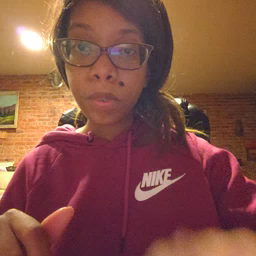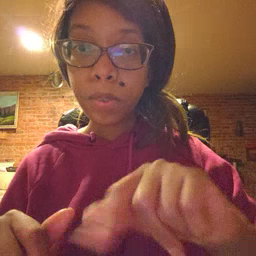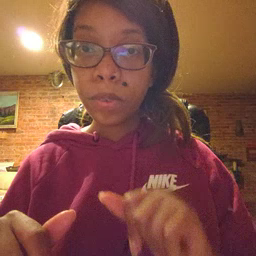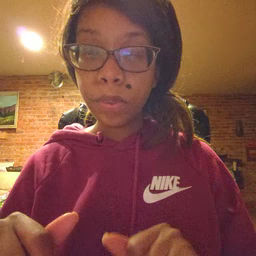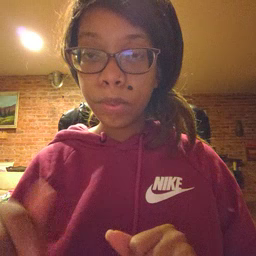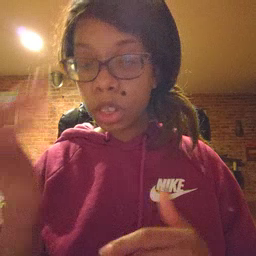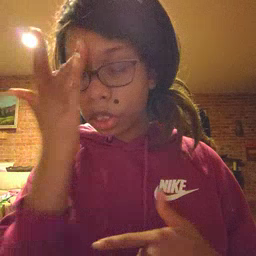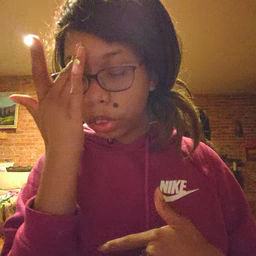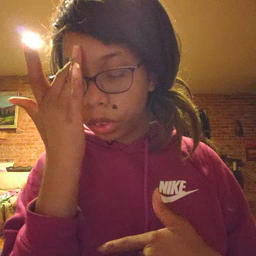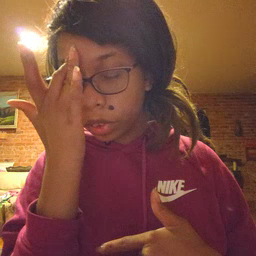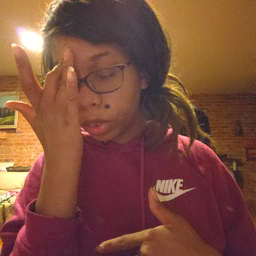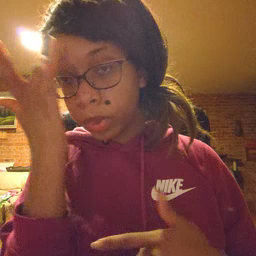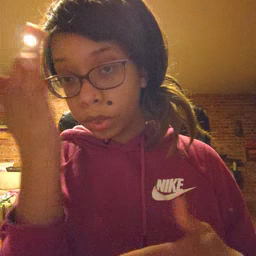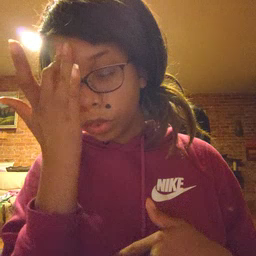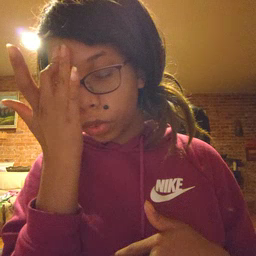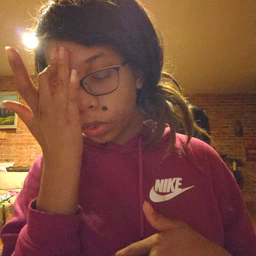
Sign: sick